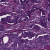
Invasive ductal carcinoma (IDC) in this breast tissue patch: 1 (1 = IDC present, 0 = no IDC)